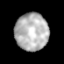
Tissue: prostate
Cell type: T cells
Senescence score: 0.3118
Nuclear area (px): 1212
Mean DAPI intensity: 180.677